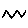
Label: zigzag